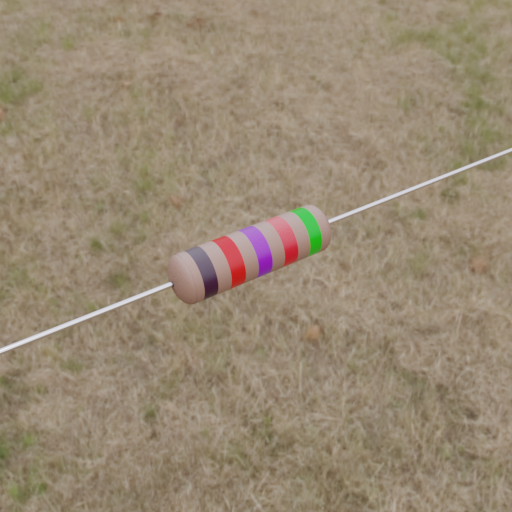
Resistor colour bands (in order): black, red, violet, red, green